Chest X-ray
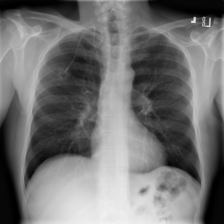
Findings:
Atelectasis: negative
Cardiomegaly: negative
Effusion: negative
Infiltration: negative
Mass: negative
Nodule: negative
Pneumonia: negative
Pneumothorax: negative
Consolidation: negative
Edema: negative
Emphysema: negative
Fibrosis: negative
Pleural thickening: negative
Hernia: negative